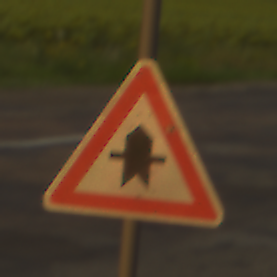
Verkehrszeichen: Vorfahrt
Umgebung: Outdoor, RoadRail
Tageszeit: Midday
Wetter: PartlyCloudy
Licht: Natural
Jahreszeit: NotSpecified
Kontrast: HighContrast